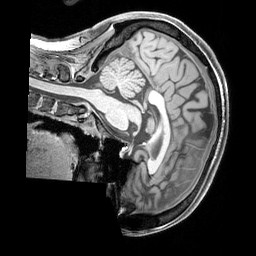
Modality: T1w
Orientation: sagittal
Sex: female
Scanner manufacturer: siemens
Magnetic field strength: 3 T
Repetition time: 2.3 s
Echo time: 0.00226 s